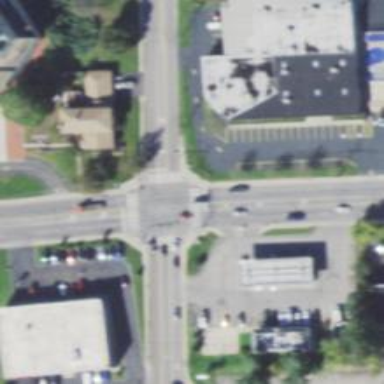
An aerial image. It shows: Crossing on the road.